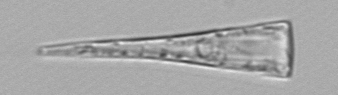
Label: Licmophora